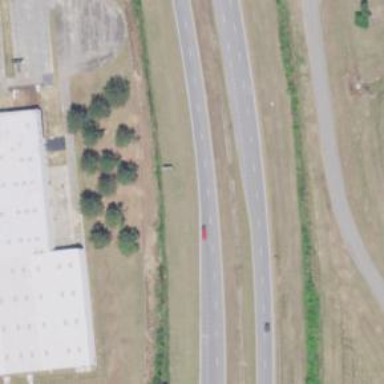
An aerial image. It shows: Trunk highway.